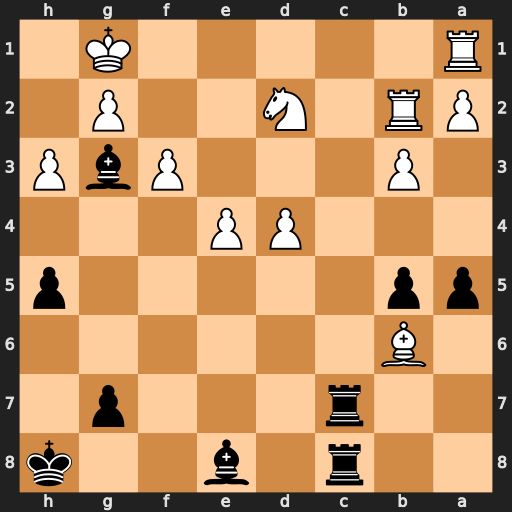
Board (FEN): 2r1b2k/2r3p1/1B6/pp5p/3PP3/1P3PbP/PR1N2P1/R5K1
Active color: b
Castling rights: -
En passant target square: -
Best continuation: Rc1+ Rxc1 Rxc1+ Nf1 b4 Rc2 Rxc2